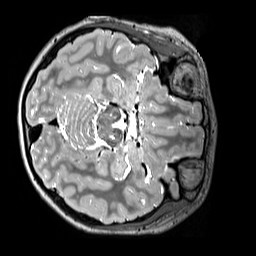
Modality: T2w
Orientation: axial
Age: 9
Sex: male
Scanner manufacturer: siemens
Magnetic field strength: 3 T
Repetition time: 3.2 s
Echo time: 0.408 s